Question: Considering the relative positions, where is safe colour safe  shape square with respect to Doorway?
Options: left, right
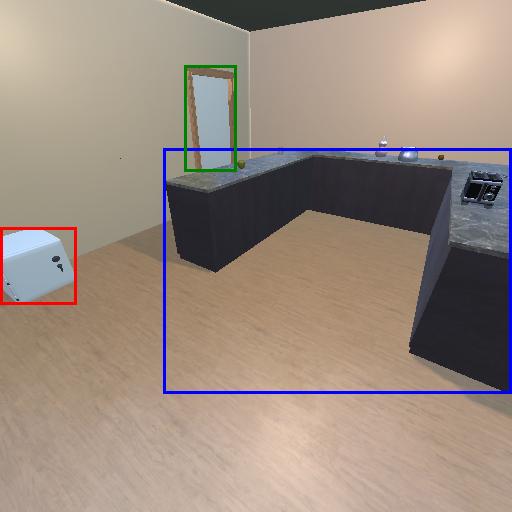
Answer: left